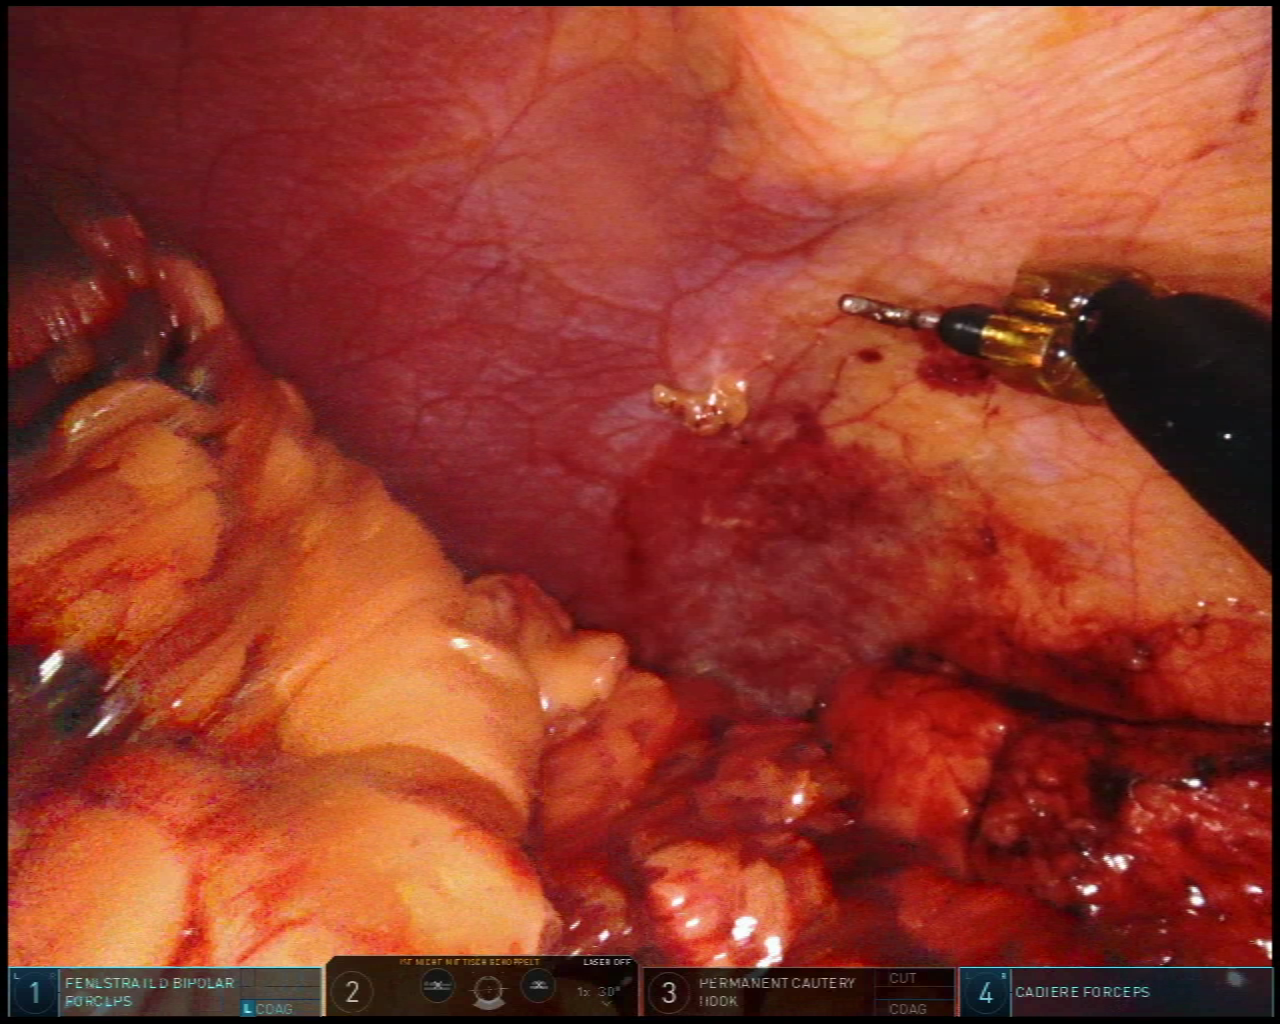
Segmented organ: abdominal_wall
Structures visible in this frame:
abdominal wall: yes
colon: no
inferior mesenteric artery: no
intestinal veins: no
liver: no
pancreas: no
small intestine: no
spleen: no
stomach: no
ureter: no
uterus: no
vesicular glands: no